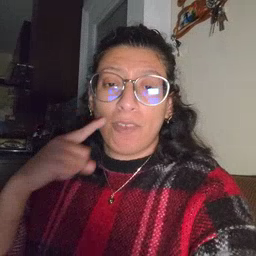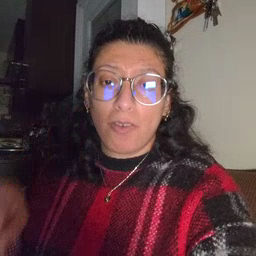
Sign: for